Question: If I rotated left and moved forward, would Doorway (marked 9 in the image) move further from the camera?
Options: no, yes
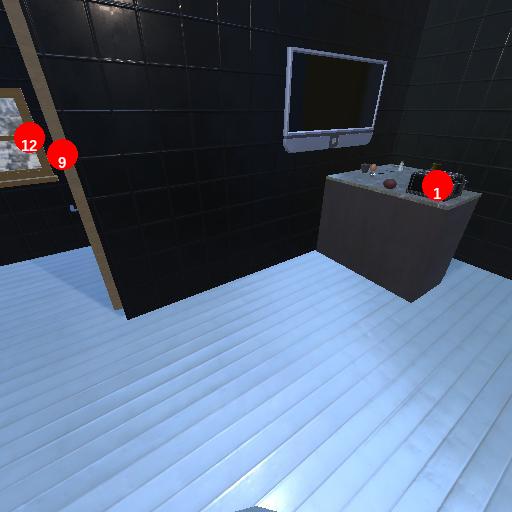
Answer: no